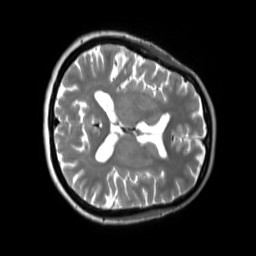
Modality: T2w
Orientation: axial
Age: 55
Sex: female
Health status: ill
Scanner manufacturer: siemens
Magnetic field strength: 3 T
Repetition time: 2.8 s
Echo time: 0.326 s